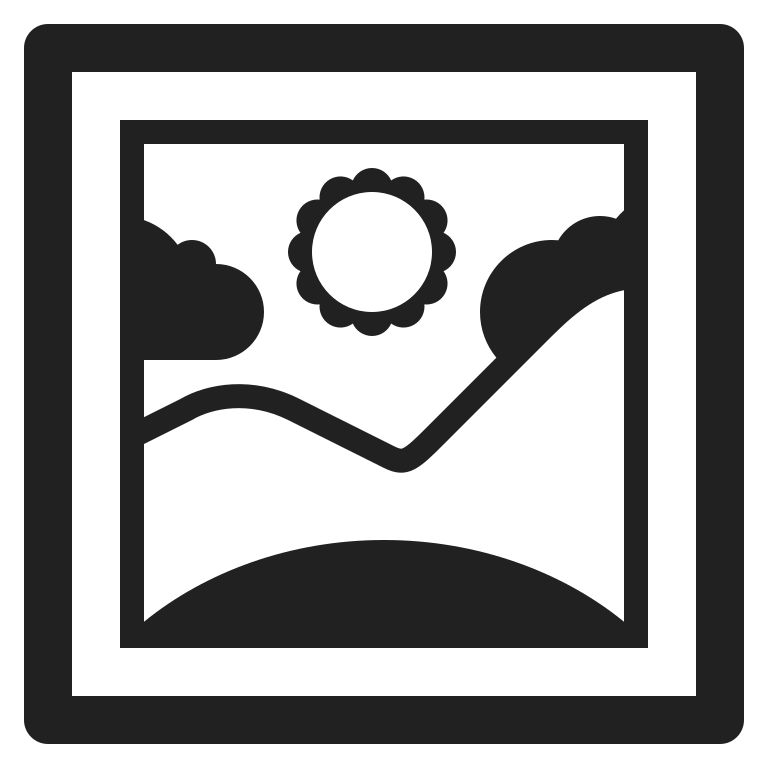
framed picture high contrast